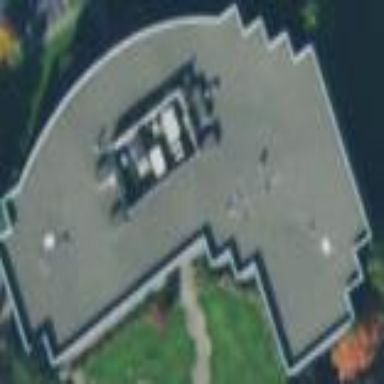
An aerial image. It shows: Part of building.